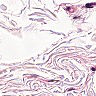
Metastatic tissue present: no